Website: apple-inc
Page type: review-order
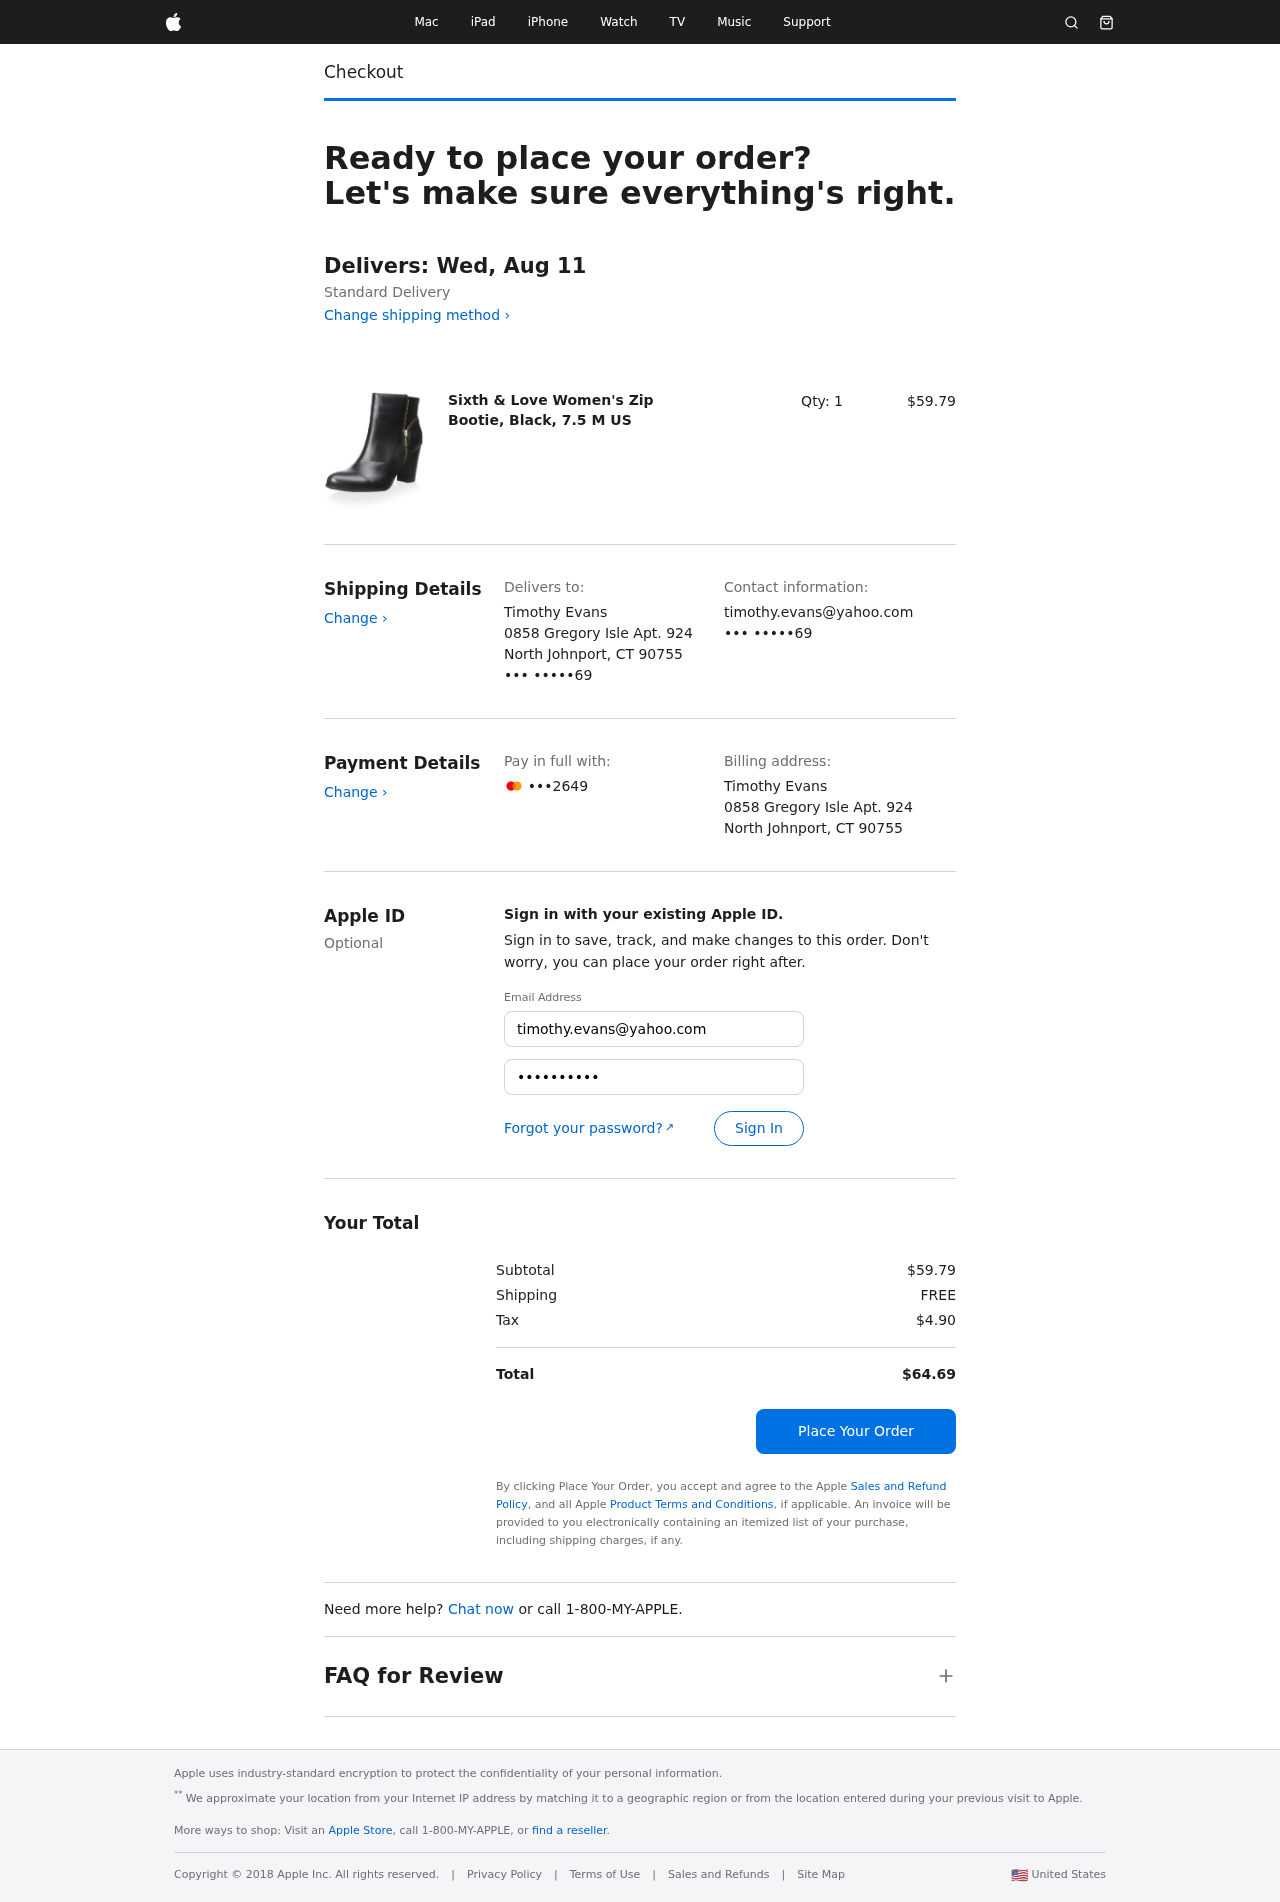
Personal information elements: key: PII_CARD_LAST4
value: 2649
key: PII_CITY_STATE_ZIP
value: North Johnport, CT 90755
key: PII_EMAIL3
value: timothy.evans@yahoo.com
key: PII_FULLNAME
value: Timothy Evans
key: PII_PHONE_SUFFIX
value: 69
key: PII_STREET
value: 0858 Gregory Isle Apt. 924
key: PII_EMAIL2
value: timothy.evans@yahoo.com
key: PII_PHONE_SUFFIX2
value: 69
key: PII_FULLNAME2
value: Timothy Evans
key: PII_STREET2
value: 0858 Gregory Isle Apt. 924
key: PII_CITY_STATE_ZIP2
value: North Johnport, CT 90755
Product elements: key: PRODUCT1_NAME
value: Sixth & Love Women's Zip Bootie, Black, 7.5 M US
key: PRODUCT1_PRICE
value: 59.79
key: PRODUCT1_QUANTITY
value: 1
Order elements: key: ORDER_DELIVERY_DATE
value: Delivers: Wed, Aug 11
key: ORDER_SUBTOTAL
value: $59.79
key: ORDER_SHIPPING_COST
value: FREE
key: ORDER_TAX
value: $4.90
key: ORDER_TOTAL
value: $64.69